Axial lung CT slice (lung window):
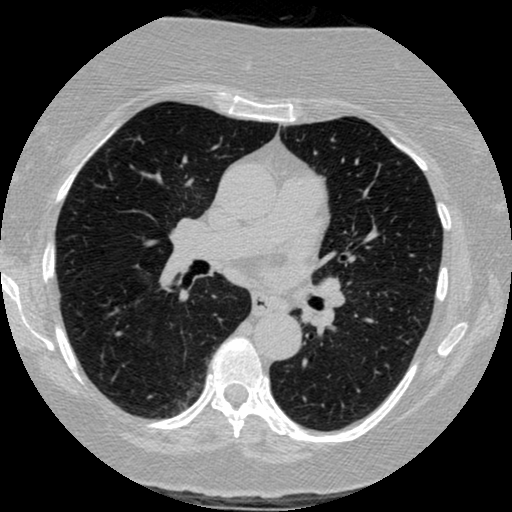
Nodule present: no